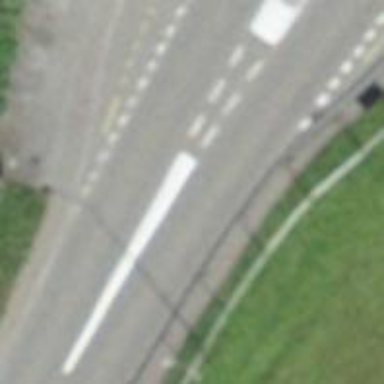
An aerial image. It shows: Primary road with asphalt surface.